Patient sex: M
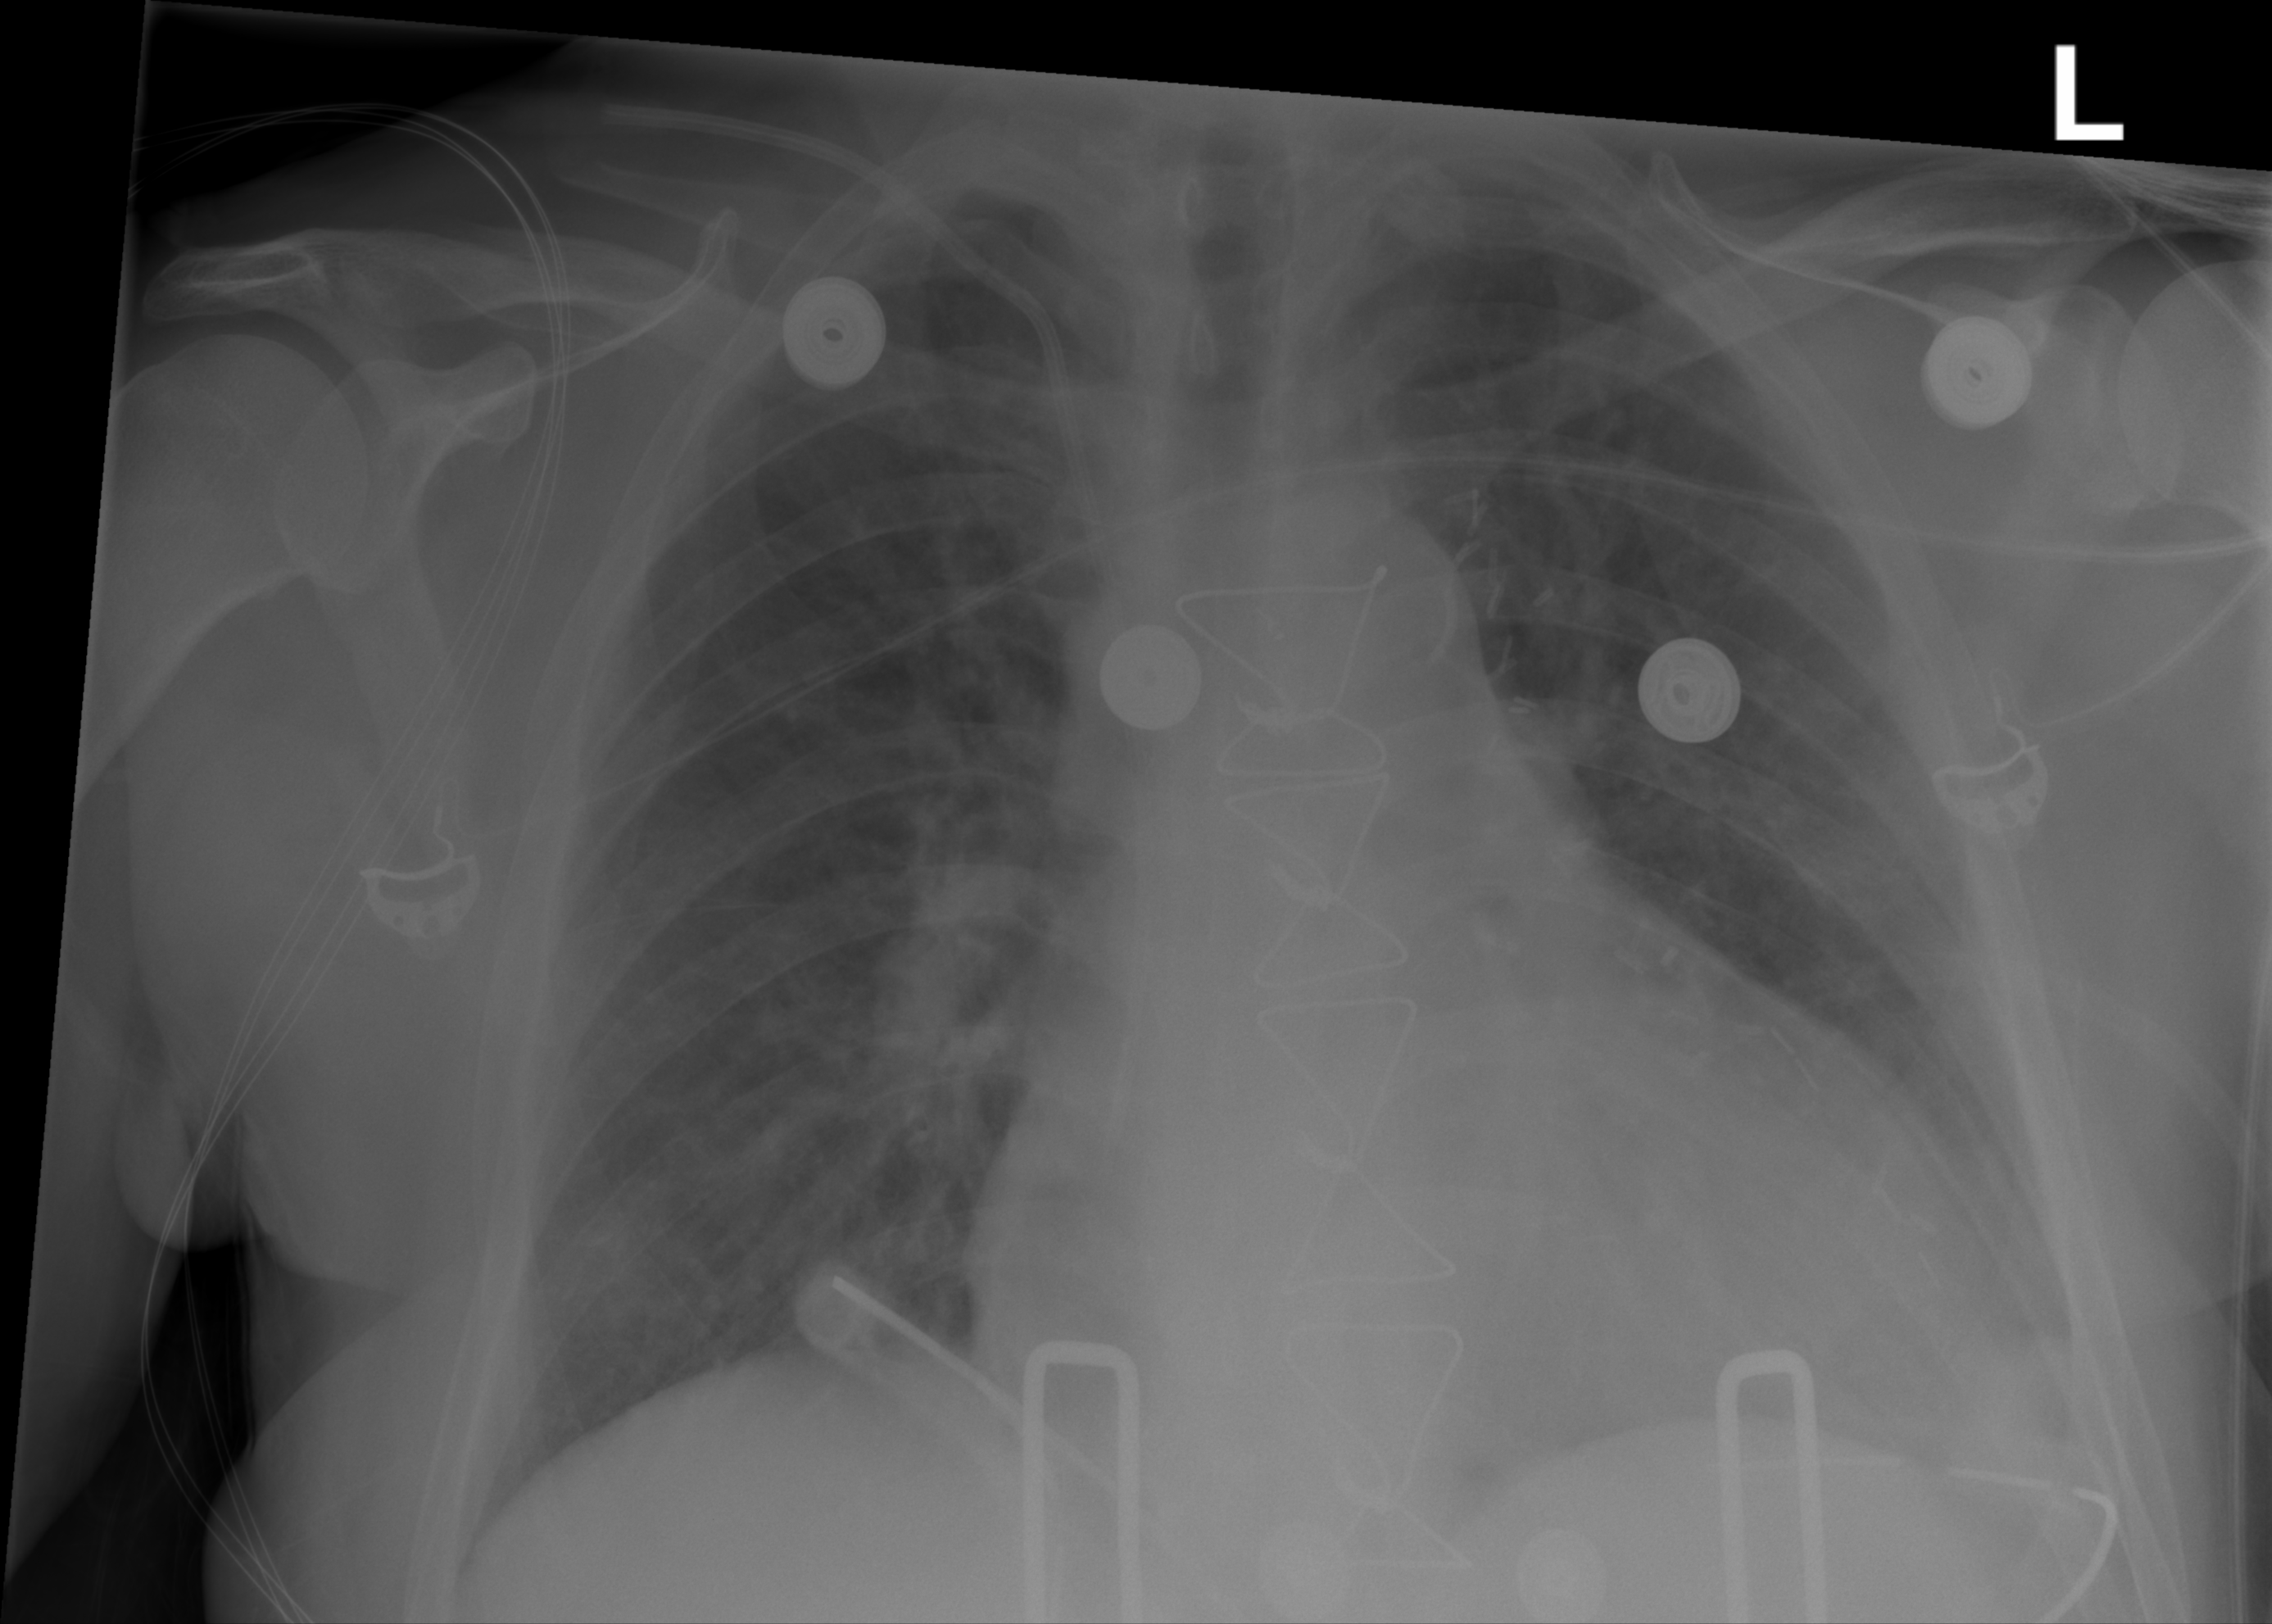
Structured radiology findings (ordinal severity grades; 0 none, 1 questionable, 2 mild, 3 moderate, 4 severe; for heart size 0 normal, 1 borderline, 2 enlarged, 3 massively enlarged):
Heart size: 2
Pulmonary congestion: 2
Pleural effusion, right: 0
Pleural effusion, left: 0
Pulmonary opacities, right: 0
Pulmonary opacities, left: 0
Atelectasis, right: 0
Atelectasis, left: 2